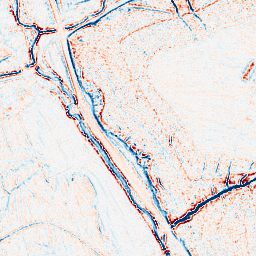
Category: classical
Decomposition family: uniform
Decomposition parameters: size: 5
Upsampling method: cubic_mitchell
Upsampling parameters: scale: 2
Upsampling scale: 2